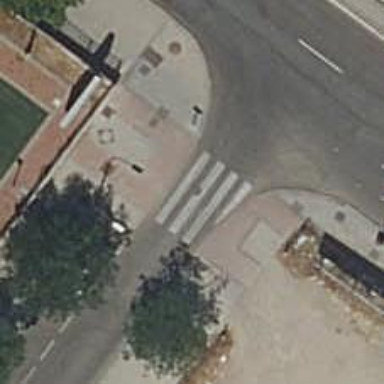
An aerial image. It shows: Uncontrolled footway crossing with markings.